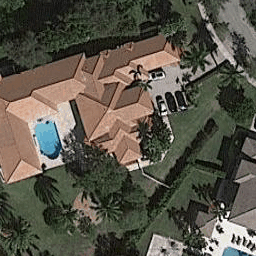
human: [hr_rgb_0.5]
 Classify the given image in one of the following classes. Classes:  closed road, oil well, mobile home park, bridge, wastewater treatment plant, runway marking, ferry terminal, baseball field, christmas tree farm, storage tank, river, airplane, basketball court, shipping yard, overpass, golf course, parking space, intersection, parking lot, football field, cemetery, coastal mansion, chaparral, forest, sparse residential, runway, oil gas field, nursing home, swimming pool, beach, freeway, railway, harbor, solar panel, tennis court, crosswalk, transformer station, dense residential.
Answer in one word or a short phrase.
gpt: coastal mansion